Interaction volume radius: 5 \u00c5
Interaction volume height: 35 \u00c5
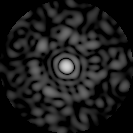
Disorder parameter: 0.8328